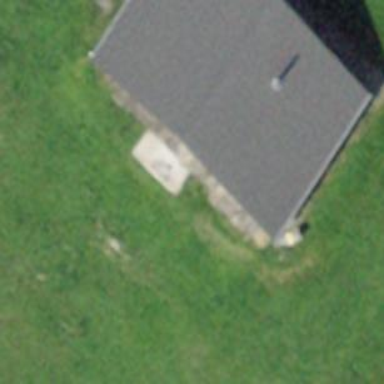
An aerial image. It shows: Rural barn.